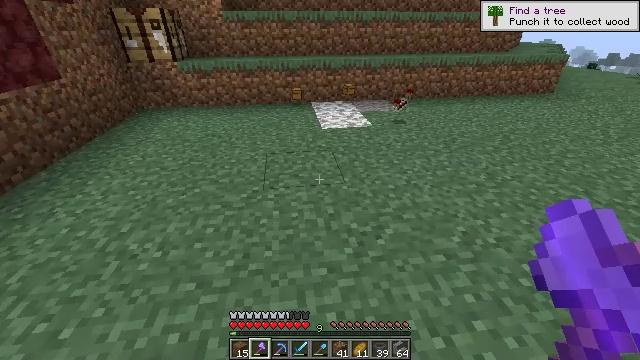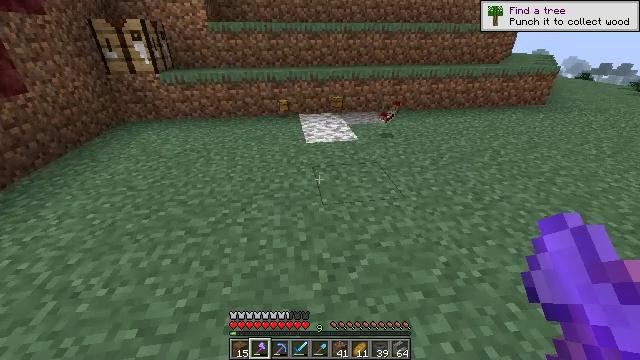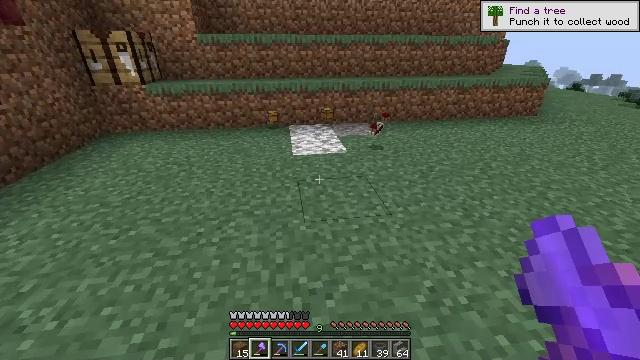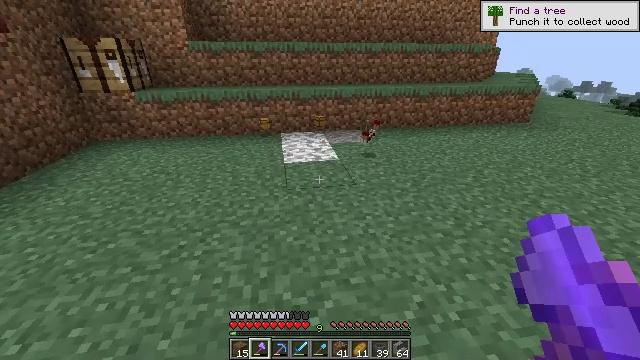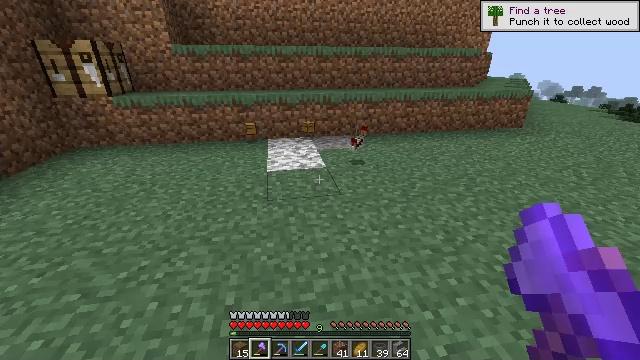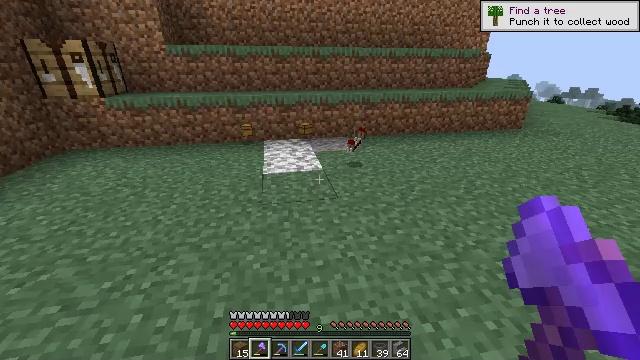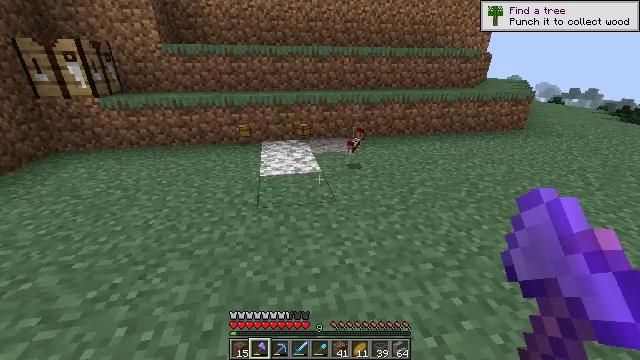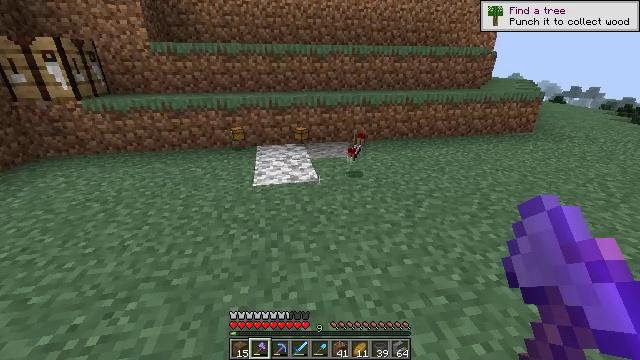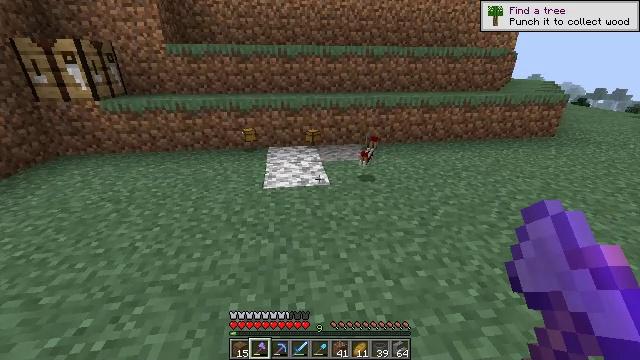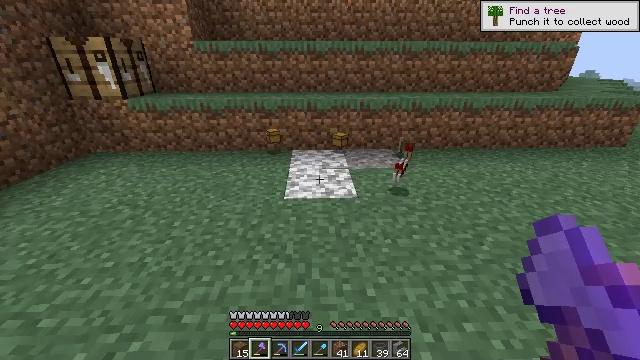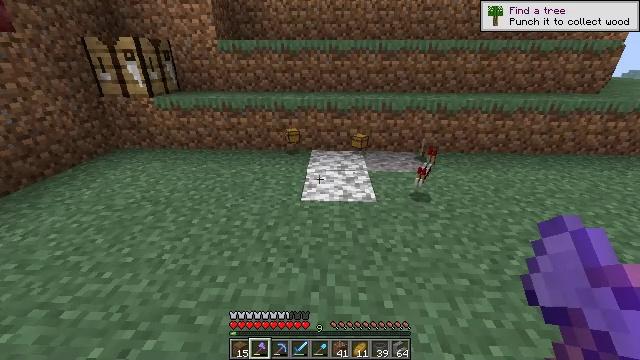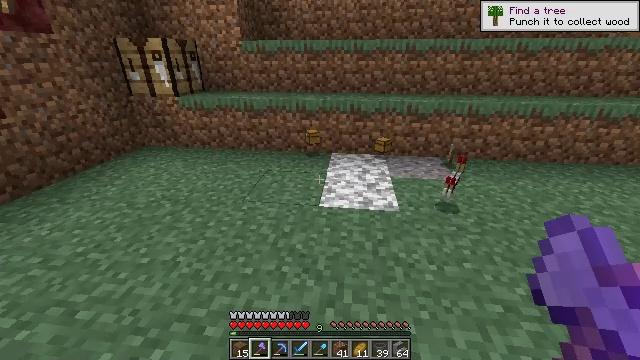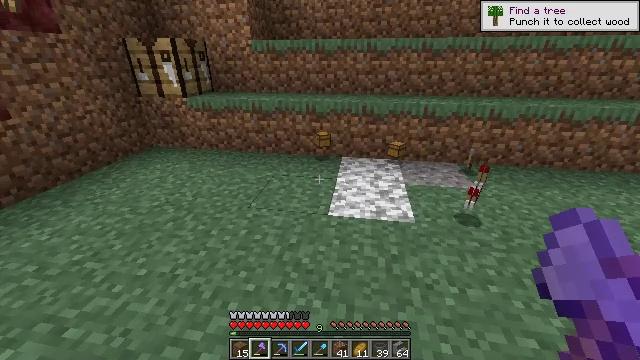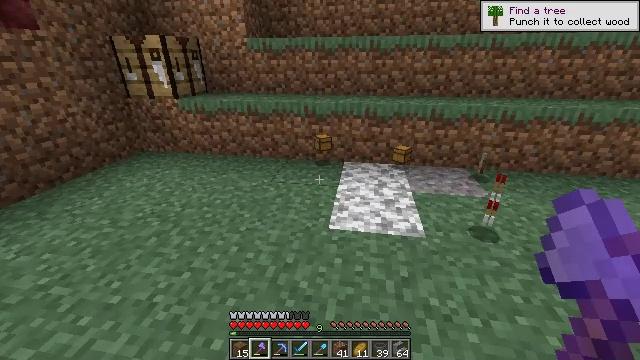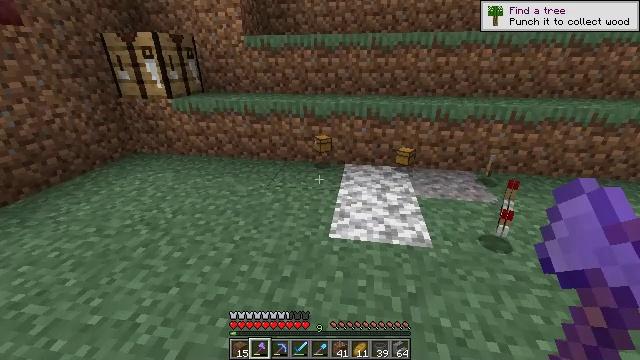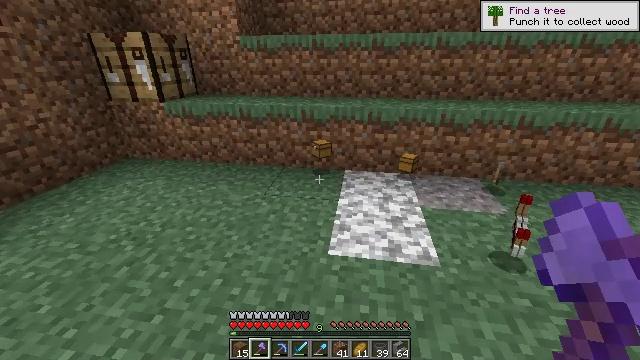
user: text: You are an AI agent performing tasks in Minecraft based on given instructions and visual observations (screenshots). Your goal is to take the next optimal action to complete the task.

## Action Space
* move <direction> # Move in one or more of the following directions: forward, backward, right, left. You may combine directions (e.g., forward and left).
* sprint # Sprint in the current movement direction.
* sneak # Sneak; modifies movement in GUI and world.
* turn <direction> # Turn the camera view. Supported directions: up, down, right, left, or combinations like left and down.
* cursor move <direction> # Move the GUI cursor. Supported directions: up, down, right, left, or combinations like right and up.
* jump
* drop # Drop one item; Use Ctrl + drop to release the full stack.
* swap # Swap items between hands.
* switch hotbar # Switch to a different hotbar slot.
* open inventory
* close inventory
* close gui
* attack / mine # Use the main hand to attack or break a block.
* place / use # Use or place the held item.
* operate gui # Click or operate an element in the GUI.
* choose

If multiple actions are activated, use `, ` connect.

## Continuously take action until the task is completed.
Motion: motion action
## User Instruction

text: Remove a jungle sapling from the inventory.
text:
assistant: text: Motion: move forward and move right, turn up
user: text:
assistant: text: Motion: move forward and move right, turn up
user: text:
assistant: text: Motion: move forward and move right, turn up
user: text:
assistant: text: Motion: move forward
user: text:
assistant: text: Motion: move forward
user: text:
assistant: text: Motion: move forward
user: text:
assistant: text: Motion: move forward
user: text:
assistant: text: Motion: move forward, turn left
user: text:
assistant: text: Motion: move forward, turn left
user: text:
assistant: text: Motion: move forward, turn left
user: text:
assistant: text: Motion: move forward, turn left
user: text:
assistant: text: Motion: move forward, turn left
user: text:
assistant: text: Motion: move forward
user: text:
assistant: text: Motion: move forward
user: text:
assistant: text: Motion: move forward
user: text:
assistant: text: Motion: move forward, turn right and down
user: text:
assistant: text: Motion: move forward, turn right and down
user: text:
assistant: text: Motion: move forward, turn right
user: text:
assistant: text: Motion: move forward
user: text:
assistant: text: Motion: move forward
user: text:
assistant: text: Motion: move forward, turn down
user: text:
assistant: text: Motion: turn down
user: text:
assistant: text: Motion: no_op
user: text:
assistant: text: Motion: open inventory
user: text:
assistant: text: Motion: open inventory
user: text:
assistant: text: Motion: open inventory
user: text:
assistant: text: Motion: open inventory
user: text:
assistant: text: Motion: no_op
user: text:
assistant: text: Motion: no_op
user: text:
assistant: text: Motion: no_op